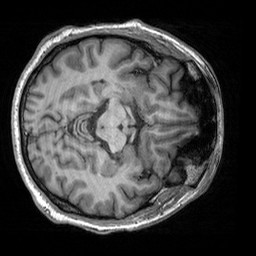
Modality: T1w
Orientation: axial
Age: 41
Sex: male
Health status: healthy
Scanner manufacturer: siemens
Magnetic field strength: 3 T
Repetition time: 2.3 s
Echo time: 0.00303 s